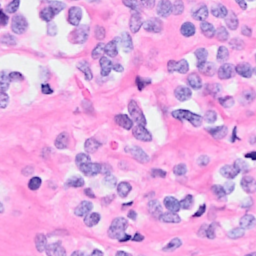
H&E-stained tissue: Breast